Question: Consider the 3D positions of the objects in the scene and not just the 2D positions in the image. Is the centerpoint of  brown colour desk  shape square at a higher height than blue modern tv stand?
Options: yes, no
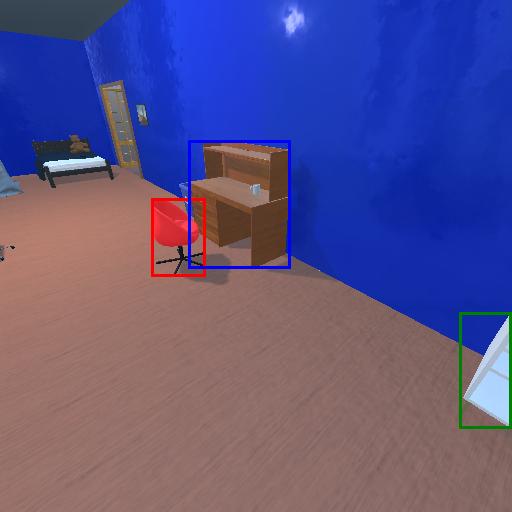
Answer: yes